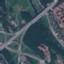
Land use / land cover class: Highway